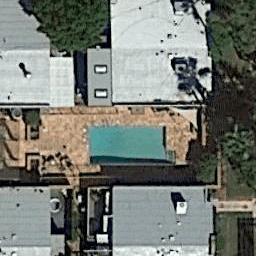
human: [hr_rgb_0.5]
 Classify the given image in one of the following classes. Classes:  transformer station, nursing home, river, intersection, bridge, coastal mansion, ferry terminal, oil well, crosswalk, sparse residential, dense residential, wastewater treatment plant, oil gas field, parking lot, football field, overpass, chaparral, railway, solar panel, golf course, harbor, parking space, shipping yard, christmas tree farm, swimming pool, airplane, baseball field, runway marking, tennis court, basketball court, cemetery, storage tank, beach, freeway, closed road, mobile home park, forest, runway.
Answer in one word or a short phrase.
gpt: swimming pool